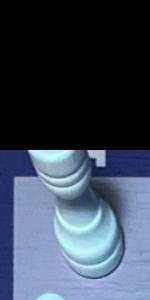
Label: Rook_White